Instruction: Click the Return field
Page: home
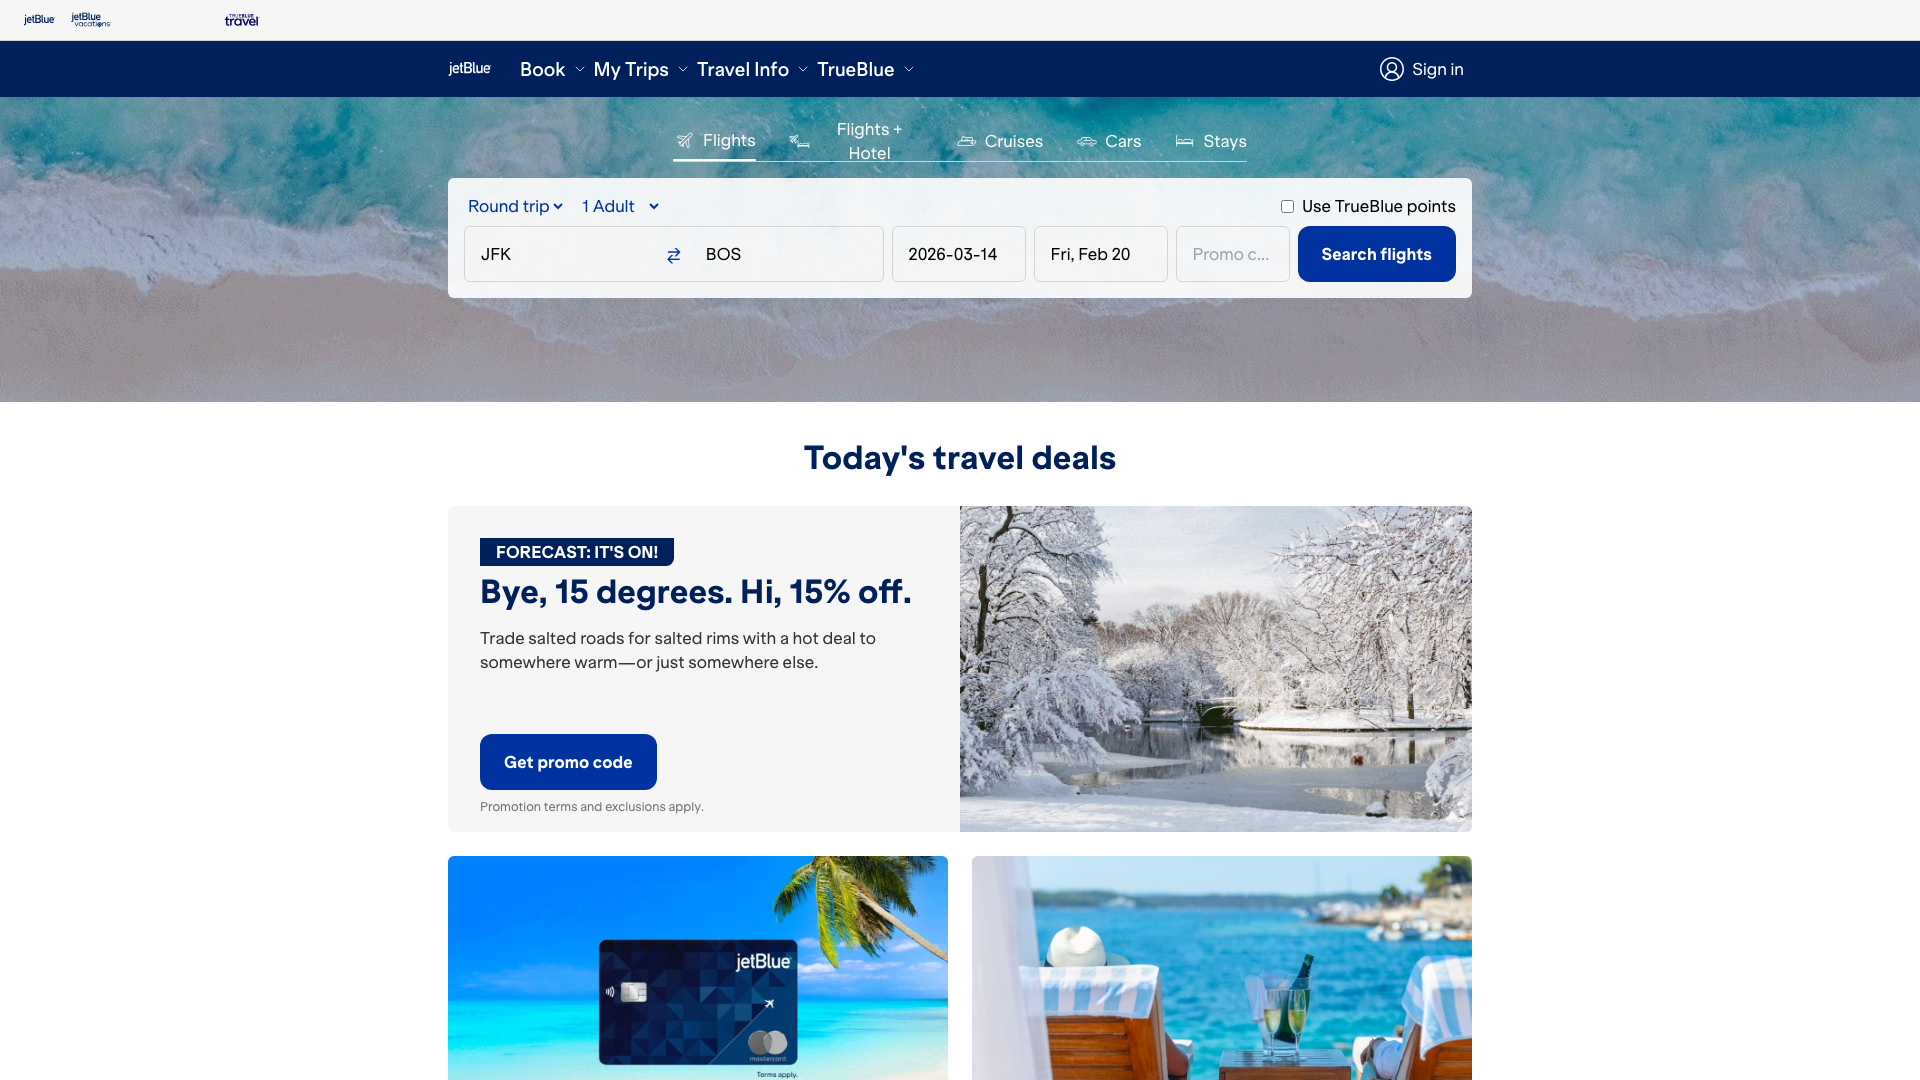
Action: click